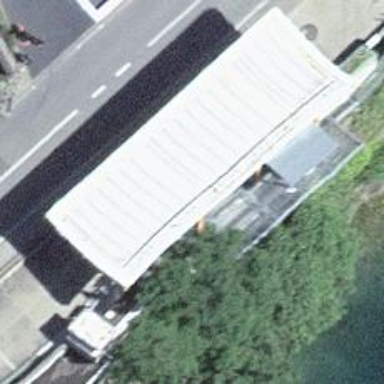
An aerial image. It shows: Fuel station.